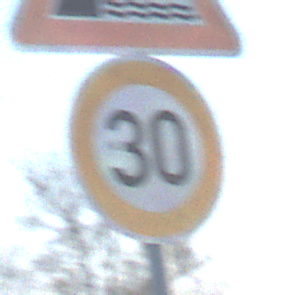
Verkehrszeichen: Geschwindigkeit30
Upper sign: Ufer
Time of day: SunriseSunset
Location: Outdoor (Suburban)
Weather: PartlyCloudy
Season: Winter
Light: Natural